Question: HTML View with attr Value 'Qref'.

This is the HTML Code for bindling
Currently i have hard coded the Qref Attribute vaue
'''
<!--ko if:$parent.Type == 2 -->
<input type="checkbox" data-bind="attr:{id: $data.Id , Qref: '3177'} , click: $root.answerClick">&nbsp;&nbsp;&nbsp;<span data-bind="text: $data.Text , attr:{id: $data.Id}"></span>
<!--ko if:$data.InputType == "text" -->
<input type="text">
<!-- /ko -->
<!-- /ko -->
'''
This is the event for CLick.I am able to access the ID But not able to access the Qref Value.I want to know how can i access the Qref Value.
'''
answerClick: function (data ,event) {
var click_id = event.target.id;
return true;
},
'''
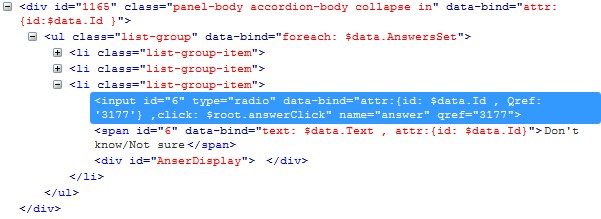
Answer: You can access attribute values of a DOM using the <URL> function.
This will work for you:
'''
answerClick: function(c, event){
var element = event.target;
var qref = element.getAttribute('Qref');
var click_id = element.id;
return true;
}
'''